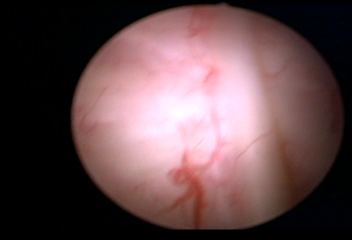
Modality: WLC
Class: Normal mucosa
Bladder cancer association: No